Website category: sports
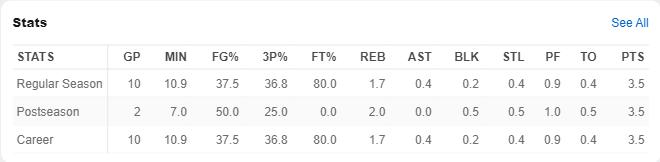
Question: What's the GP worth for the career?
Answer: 10

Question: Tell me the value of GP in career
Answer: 10

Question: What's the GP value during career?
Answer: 10

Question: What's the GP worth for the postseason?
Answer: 2

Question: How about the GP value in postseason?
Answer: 2

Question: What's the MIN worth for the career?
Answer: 10.9

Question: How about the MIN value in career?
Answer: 10.9

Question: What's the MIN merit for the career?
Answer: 10.9

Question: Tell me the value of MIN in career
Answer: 10.9

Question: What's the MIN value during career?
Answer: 10.9

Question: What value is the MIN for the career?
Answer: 10.9

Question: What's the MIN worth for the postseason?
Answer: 7.0

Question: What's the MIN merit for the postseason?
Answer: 7.0

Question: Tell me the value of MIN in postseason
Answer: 7.0

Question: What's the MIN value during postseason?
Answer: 7.0

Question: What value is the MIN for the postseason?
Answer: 7.0

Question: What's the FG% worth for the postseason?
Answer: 50.0

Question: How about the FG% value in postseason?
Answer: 50.0

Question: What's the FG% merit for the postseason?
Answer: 50.0

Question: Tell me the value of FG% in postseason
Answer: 50.0

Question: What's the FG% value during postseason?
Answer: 50.0

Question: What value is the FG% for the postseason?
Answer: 50.0

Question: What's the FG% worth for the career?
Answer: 37.5

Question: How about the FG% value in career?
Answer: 37.5

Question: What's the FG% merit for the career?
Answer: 37.5

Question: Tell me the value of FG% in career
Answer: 37.5

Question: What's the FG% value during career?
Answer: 37.5

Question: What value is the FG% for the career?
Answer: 37.5

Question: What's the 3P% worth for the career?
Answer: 36.8

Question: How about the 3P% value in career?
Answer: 36.8

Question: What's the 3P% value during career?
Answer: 36.8

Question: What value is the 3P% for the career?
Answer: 36.8

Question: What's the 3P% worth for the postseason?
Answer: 25.0

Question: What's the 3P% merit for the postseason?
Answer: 25.0

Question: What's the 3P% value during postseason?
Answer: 25.0

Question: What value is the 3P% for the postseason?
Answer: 25.0

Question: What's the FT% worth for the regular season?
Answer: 80.0

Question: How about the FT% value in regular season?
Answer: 80.0

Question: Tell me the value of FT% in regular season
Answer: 80.0

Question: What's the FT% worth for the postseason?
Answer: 0.0

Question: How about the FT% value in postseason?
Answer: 0.0

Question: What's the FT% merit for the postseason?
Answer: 0.0

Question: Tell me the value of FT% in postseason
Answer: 0.0

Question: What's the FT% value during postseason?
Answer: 0.0

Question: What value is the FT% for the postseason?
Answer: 0.0

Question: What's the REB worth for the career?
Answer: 1.7

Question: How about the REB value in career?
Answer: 1.7

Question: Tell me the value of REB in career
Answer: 1.7

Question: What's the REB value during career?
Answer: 1.7

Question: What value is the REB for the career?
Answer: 1.7

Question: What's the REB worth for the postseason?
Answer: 2.0

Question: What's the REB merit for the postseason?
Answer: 2.0

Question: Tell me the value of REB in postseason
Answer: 2.0

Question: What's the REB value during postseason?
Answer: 2.0

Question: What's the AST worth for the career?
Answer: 0.4

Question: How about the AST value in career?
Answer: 0.4

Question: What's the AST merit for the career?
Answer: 0.4

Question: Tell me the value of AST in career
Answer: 0.4

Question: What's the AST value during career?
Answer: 0.4

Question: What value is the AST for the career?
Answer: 0.4

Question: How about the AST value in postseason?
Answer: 0.0

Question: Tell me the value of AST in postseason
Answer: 0.0

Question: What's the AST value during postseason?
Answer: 0.0

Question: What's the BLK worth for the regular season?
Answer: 0.2